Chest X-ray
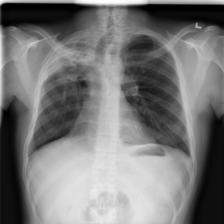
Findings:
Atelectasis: positive
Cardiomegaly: negative
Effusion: negative
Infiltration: negative
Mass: negative
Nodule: negative
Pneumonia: negative
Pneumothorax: negative
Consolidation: negative
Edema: negative
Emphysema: negative
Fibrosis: positive
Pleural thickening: negative
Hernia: negative